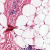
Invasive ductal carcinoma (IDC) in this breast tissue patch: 0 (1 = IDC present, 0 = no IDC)